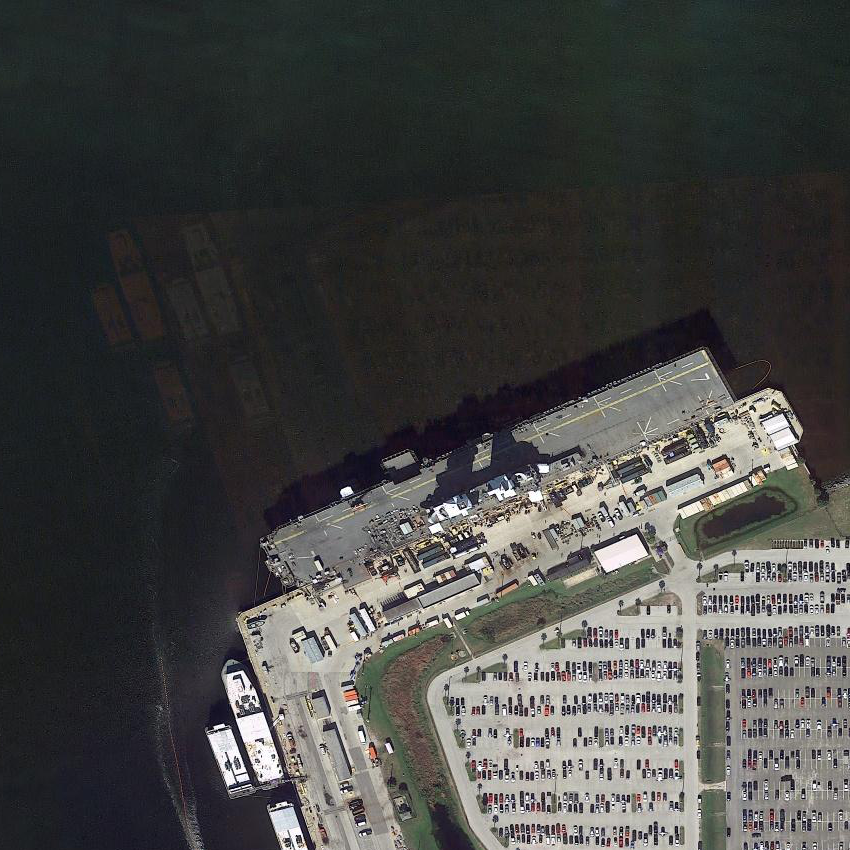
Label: Wasp-class_assault_ship